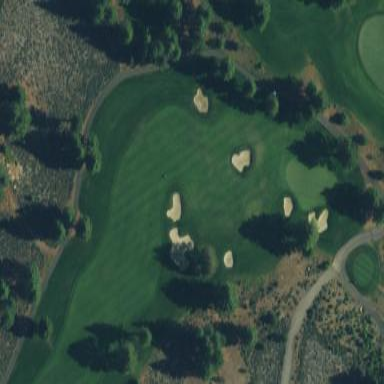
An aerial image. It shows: Rough area on grassy golf course.